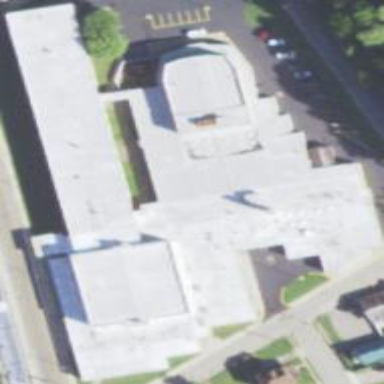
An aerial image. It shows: School building.